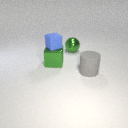
large gray rubber cylinder to the right of large green metal sphere